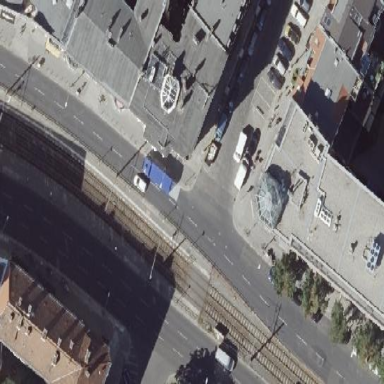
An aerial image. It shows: Junction.